Question: How do I add a notification Counter in Android Application, Similar to that of Facebook's?
I have tried searching but I have not found anything that can help. I do not want counter baloon on the launcher icon. Instead, I want it inside my application on notification icon and friends icon.
- <URL>
All of the other examples including these are showing notification balloon over the launcher icon. I do not want notification balloon over the launcher icon. Instead, I want the notification balloon inside my application over notification icon similar to Facebook's one. How can I implement it? Any suggestions, steps, or guides would be appreciated.

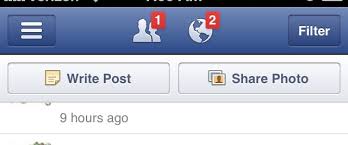
Answer: This can be achieved with this library. <URL>
Include library in your project and add below code for your view.
'''
View target = findViewById(R.id.target_view);
BadgeView badge = new BadgeView(this, target);
badge.setText("1");
badge.show();
'''